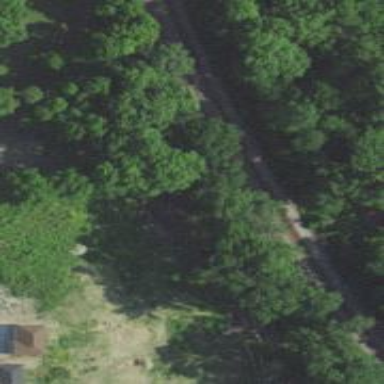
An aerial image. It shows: Railway track.